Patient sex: F
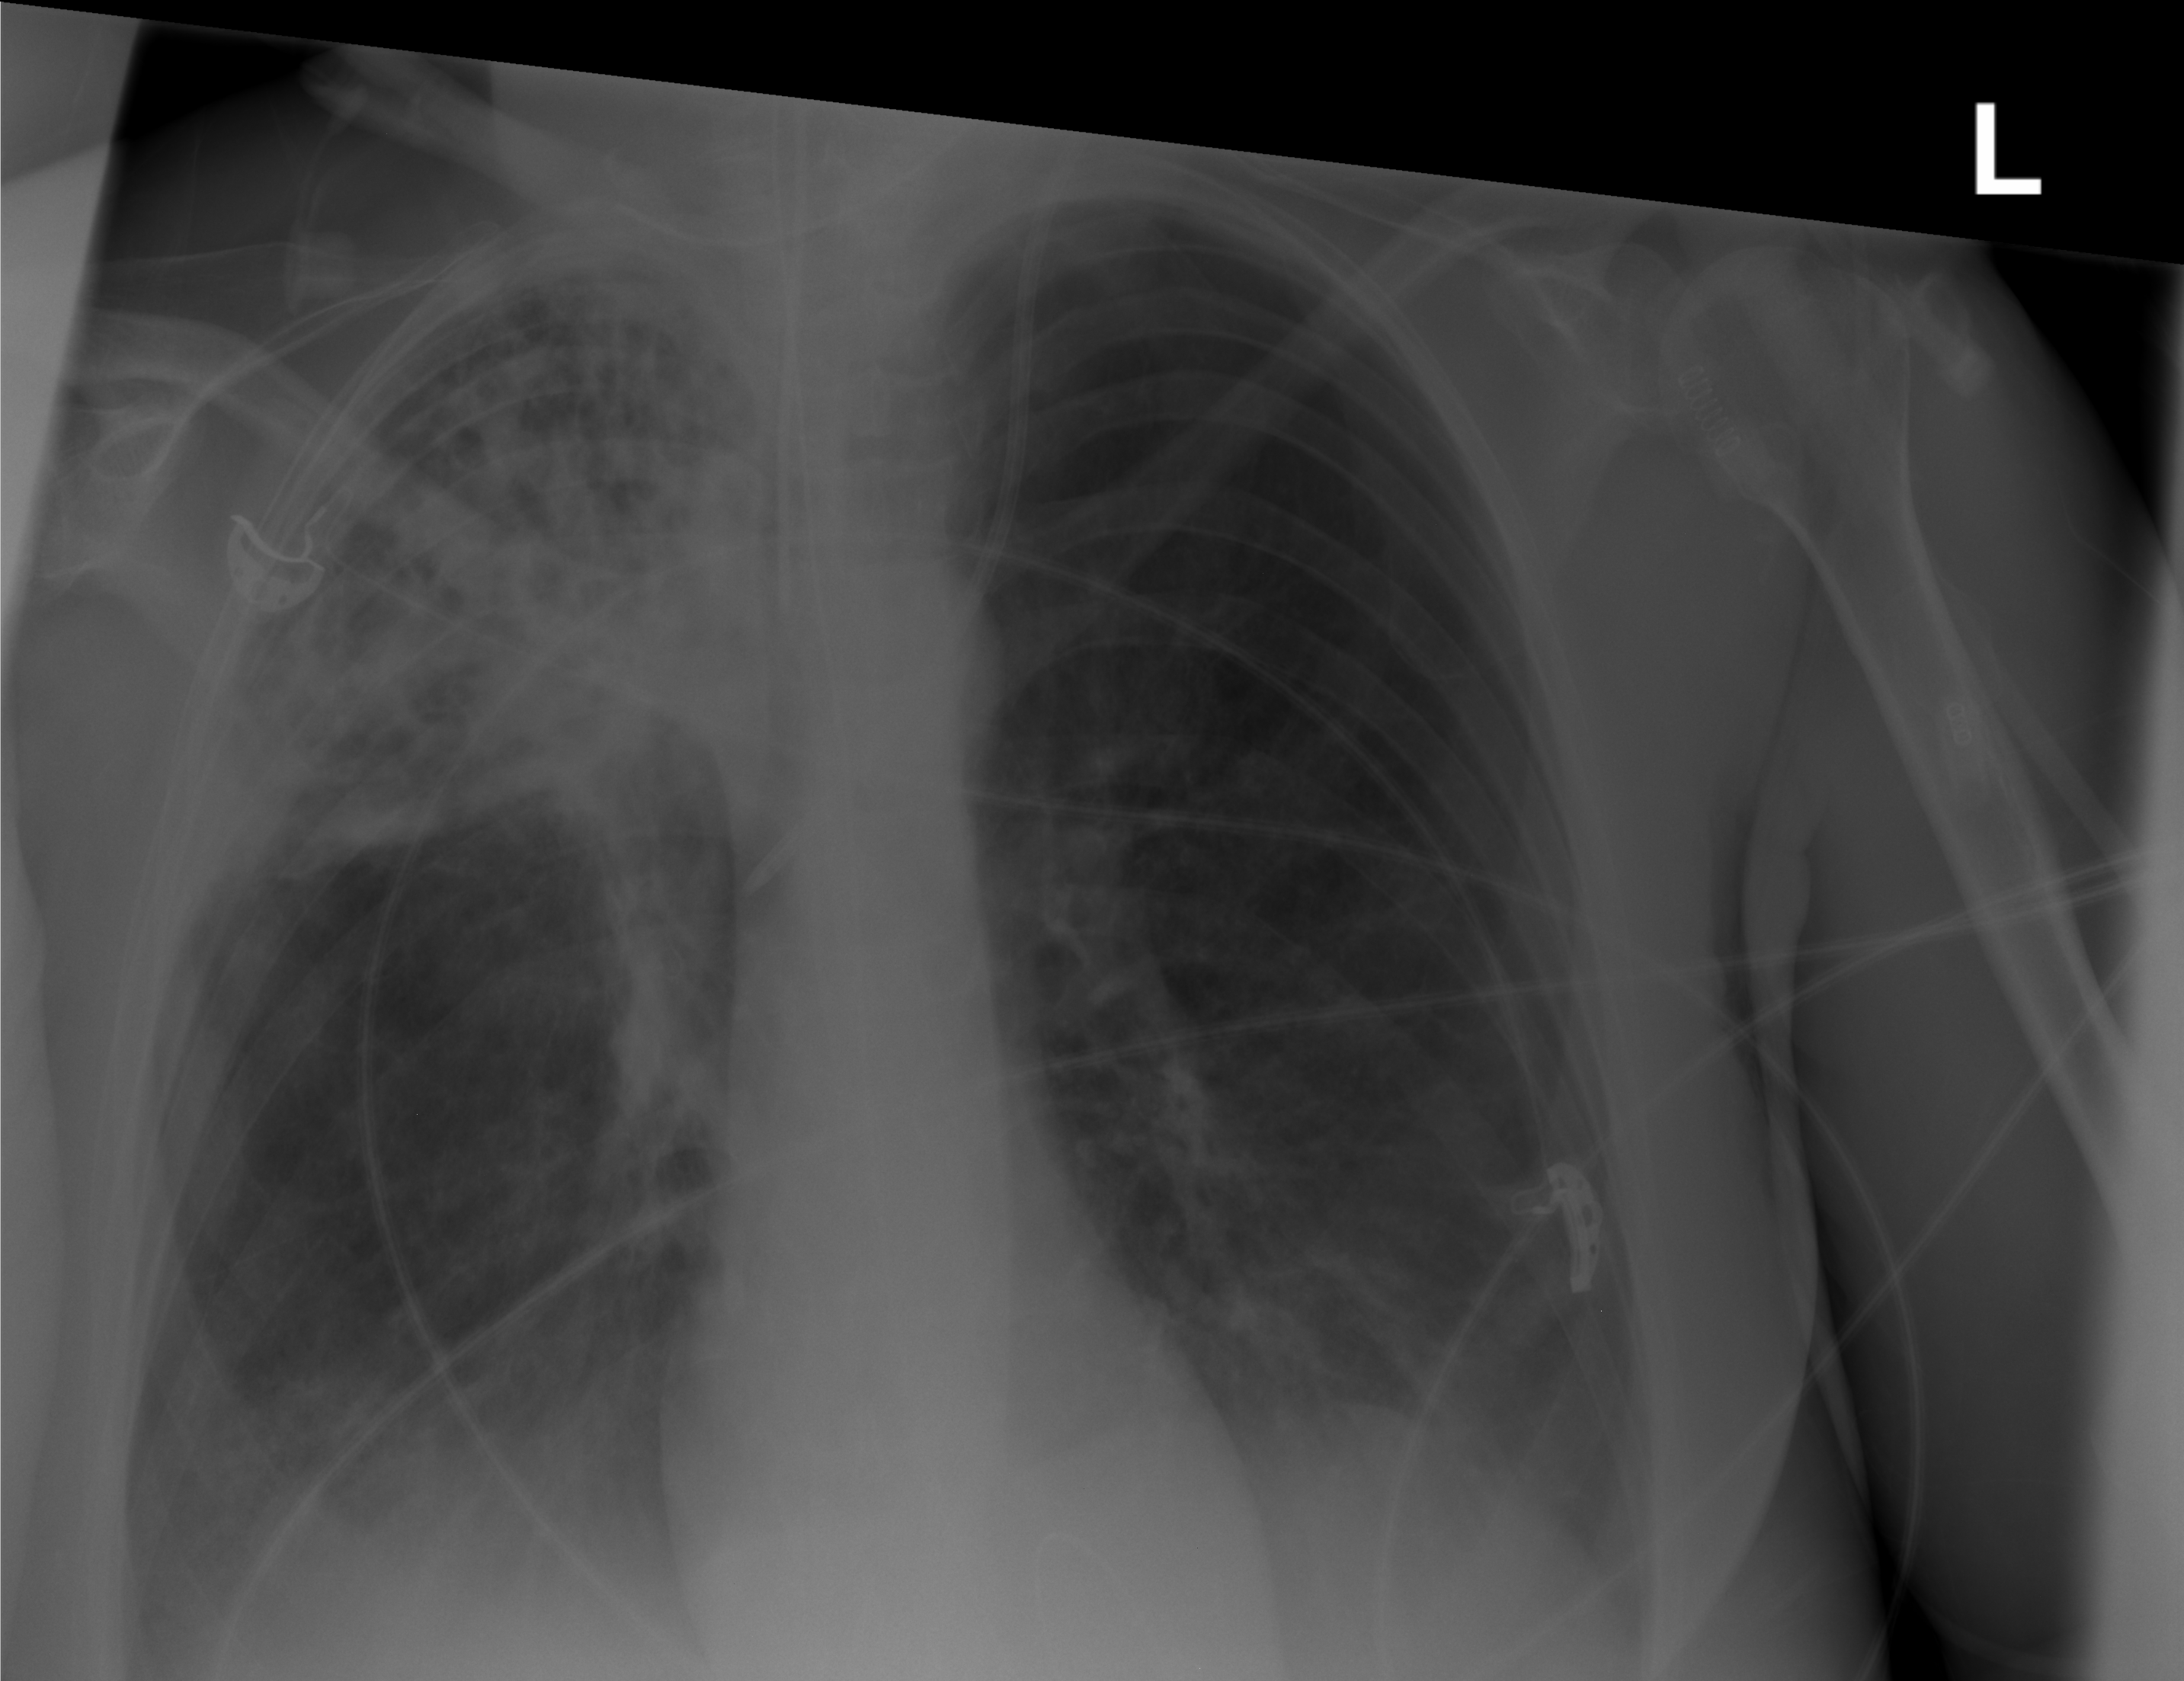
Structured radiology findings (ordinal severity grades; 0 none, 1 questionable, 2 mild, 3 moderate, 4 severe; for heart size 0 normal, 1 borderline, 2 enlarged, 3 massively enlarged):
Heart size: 0
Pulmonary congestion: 0
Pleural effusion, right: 0
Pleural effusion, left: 0
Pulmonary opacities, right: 4
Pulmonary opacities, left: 2
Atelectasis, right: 3
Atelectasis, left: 2